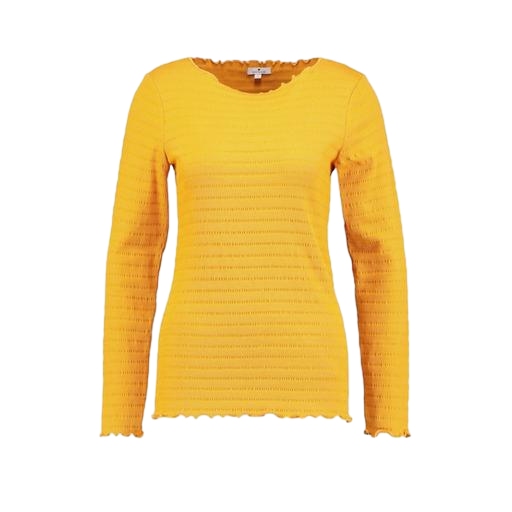
yellow iconic women's long-sleeved t-shirt, long-sleeve t-shirt only macy, longsleeve t-shirt, white background